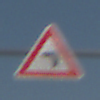
Verkehrszeichen: KurveLinks
Umgebung: Outdoor, Special
Tageszeit: MorningAfternoon
Wetter: Clear
Licht: Natural
Jahreszeit: NotSpecified
Kontrast: HighContrast